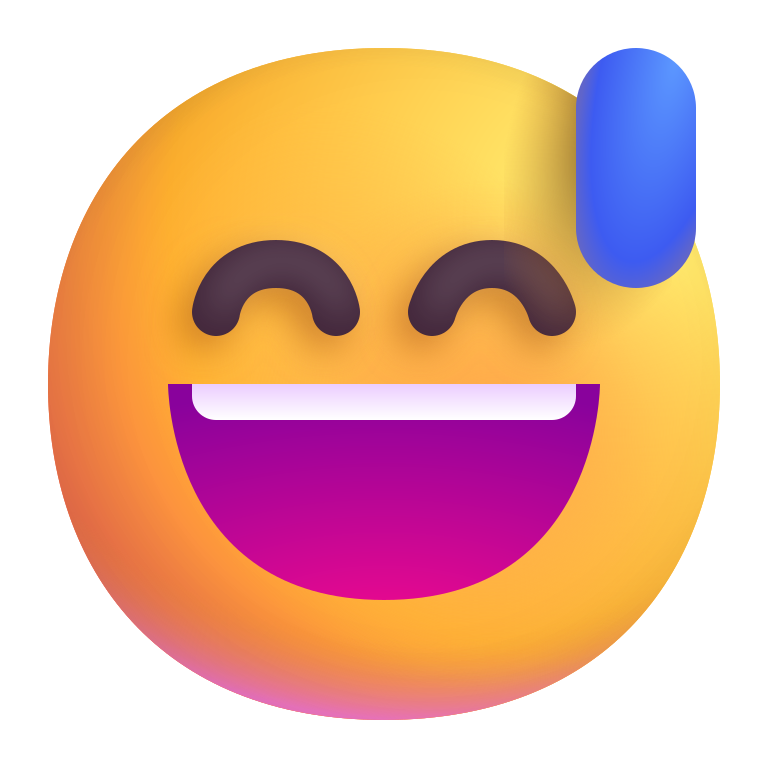
grinning face with sweat color